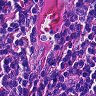
Metastatic tissue present: no